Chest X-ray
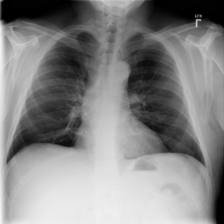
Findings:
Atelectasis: negative
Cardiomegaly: negative
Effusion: negative
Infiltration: negative
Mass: negative
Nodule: negative
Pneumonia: negative
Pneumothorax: negative
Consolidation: negative
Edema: negative
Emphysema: negative
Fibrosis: negative
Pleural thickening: negative
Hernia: negative